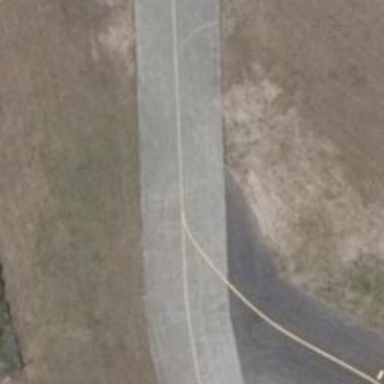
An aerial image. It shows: View of taxiway at the airport.